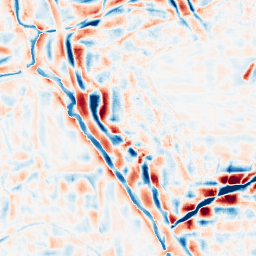
Category: wavelet
Decomposition family: wavelet_reverse_biorthogonal
Decomposition parameters: wavelet: rbio5.5
level: 4
Upsampling method: quintic
Upsampling parameters: scale: 8
Upsampling scale: 8